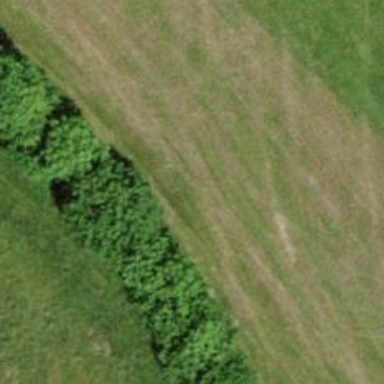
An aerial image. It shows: Hedge barrier.